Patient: sex M, age 49
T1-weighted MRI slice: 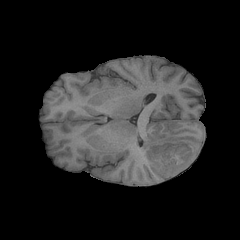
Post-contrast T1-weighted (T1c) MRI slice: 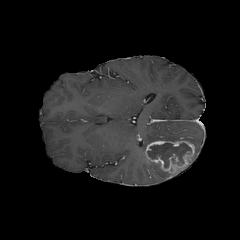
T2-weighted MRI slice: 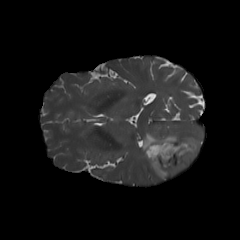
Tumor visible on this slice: yes
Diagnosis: Glioblastoma, IDH-wildtype
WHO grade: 4